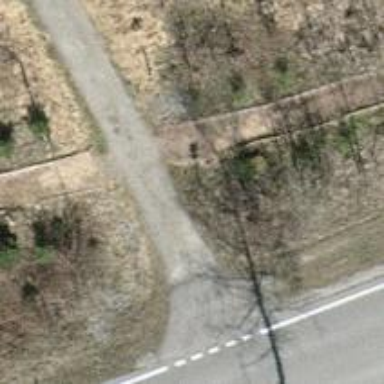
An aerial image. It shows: Path.